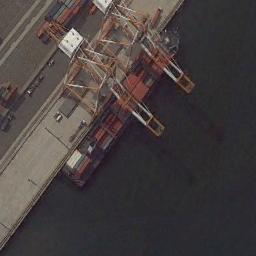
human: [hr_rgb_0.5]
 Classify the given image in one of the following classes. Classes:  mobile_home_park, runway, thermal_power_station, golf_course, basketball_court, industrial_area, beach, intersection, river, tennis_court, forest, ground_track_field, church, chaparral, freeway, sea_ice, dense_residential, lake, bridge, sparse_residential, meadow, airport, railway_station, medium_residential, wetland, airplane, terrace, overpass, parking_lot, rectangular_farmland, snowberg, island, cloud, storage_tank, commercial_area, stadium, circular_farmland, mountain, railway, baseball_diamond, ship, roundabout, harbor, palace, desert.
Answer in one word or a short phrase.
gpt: ship